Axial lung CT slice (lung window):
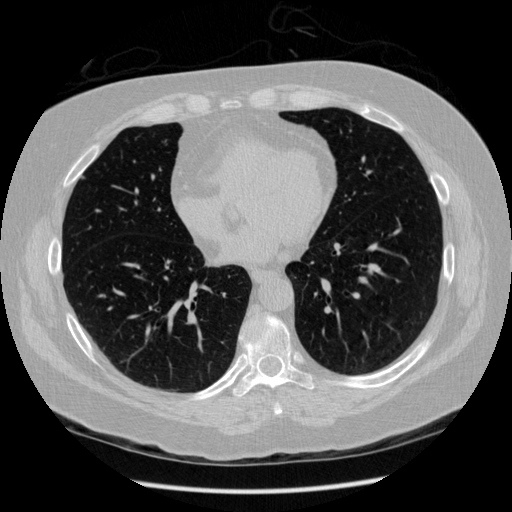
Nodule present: yes
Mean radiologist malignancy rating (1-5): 2